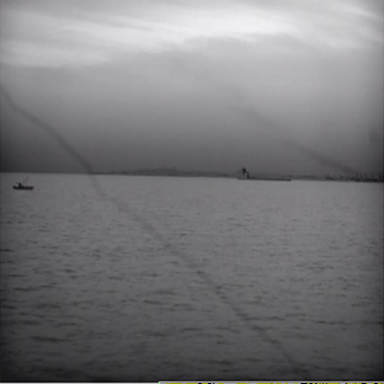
There is a bulk_carrier in the infrared image.